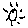
Label: sun